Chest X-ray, AP view. Patient: 18 years old, sex M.
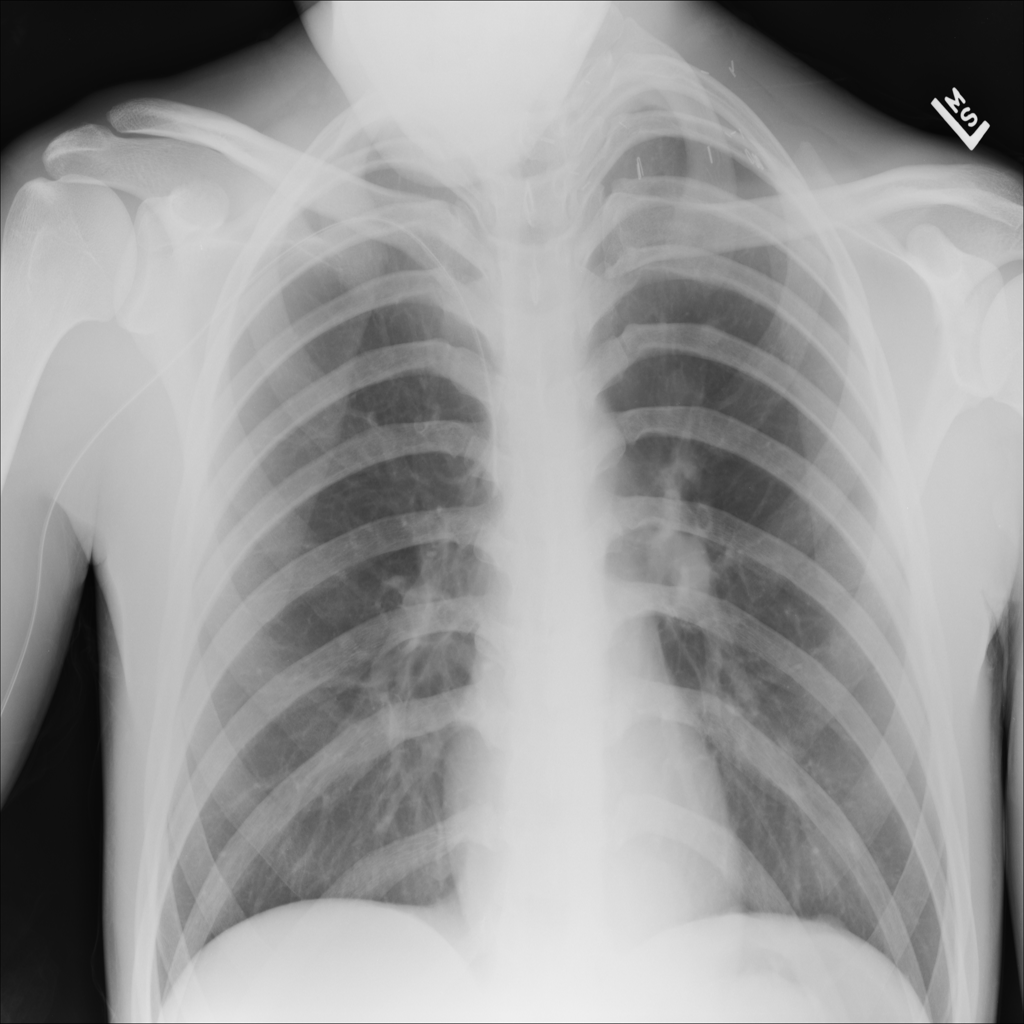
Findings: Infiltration